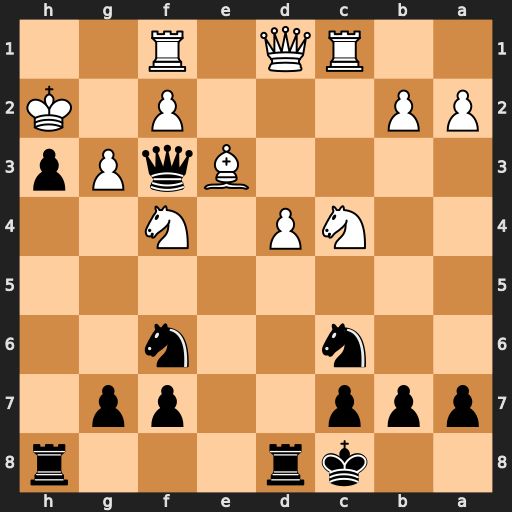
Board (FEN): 2kr3r/ppp2pp1/2n2n2/8/2NP1N2/4BqPp/PP3P1K/2RQ1R2
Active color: b
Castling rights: -
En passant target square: -
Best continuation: Ng4+ Kg1 h2#